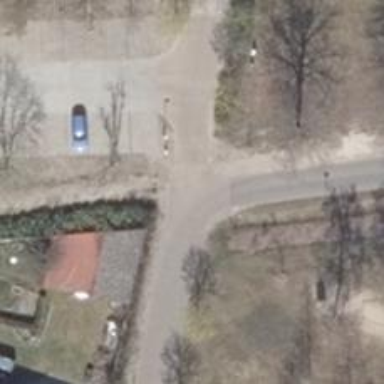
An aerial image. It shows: Residential road.